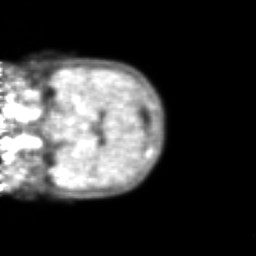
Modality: PET
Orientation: coronal
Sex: female
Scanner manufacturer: ge